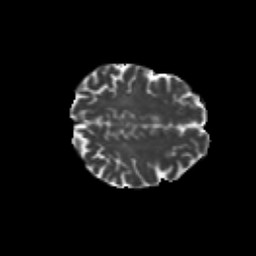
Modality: T2w
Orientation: axial
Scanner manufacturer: siemens
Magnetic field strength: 3 T
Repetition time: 6.8 s
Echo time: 0.093 s